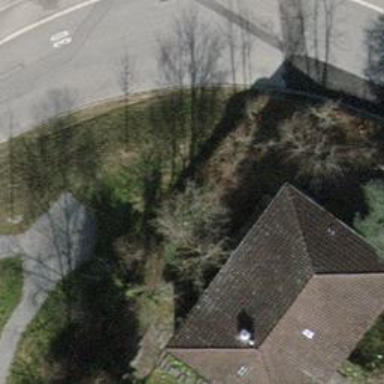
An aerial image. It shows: House with distinctive half-hipped roof in brown color.